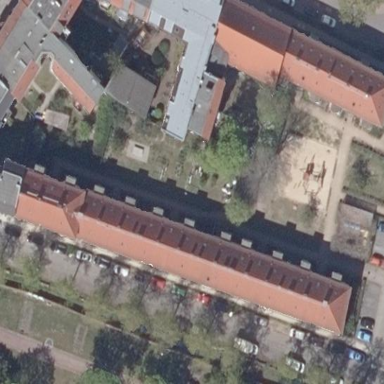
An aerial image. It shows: Apartment building with hipped roof.